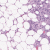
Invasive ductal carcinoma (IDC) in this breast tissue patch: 1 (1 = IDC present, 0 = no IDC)